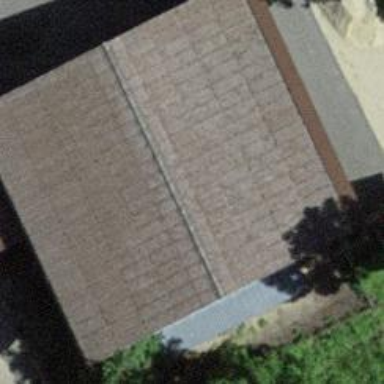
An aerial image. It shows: Warehouse.